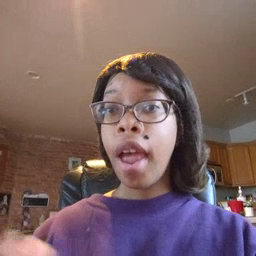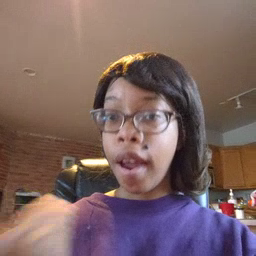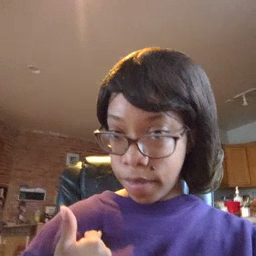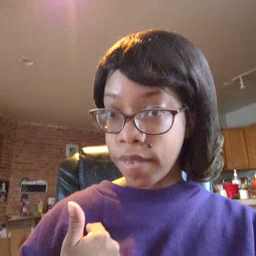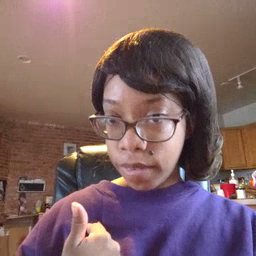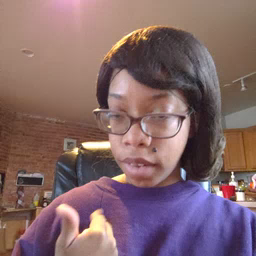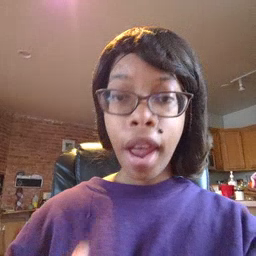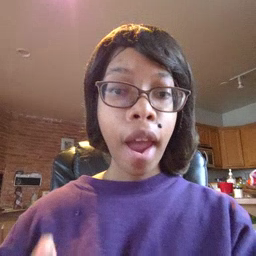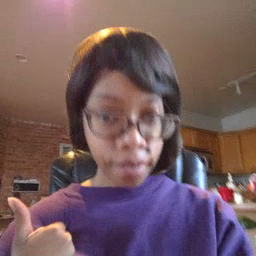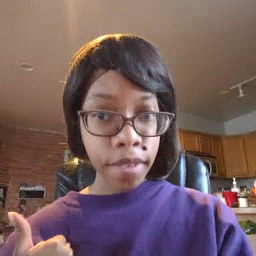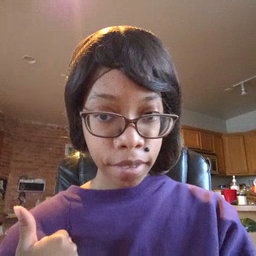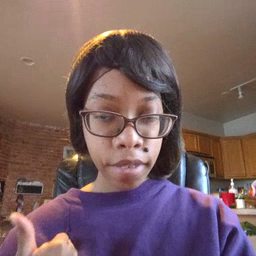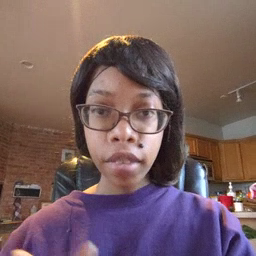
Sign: have